Interaction volume radius: 10 \u00c5
Interaction volume height: 10 \u00c5
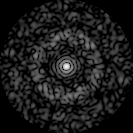
Disorder parameter: 0.8389